Question: I am making a bot which visits to a specific url, give the input in form and submit it by clicking to submit button...
Let me explain you my situation. When I start my bot, firstly it visits the URL, after web page is loaded, I have to check one radio button manually there and after this I press submit button (windows form control button to fill all fields of web page and submit it also by using invoke click method) to submit form.
I am using Web browser control (coding in C#.NET windows form) and the problem is when I click on a radio button, a pop up window pops up with the heading "Script Error" and says
Below is the tag of radio button (on which error pops up) which I copied by using IE development tool.
'''
<input name="array(BlastDatabaseType)" onchange="changeQuestion(); changeAlgorithms();"
type="radio" value="Proteins"/>
'''
This error don't occur on normal web browser.
I want to solve this error not to hide.
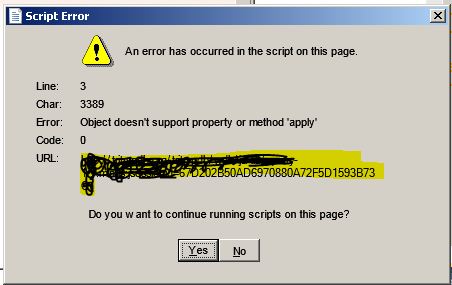
Answer: What I have understood from your question that you need to fix the javascript error which is generated due to Web browser Control,
Force the Web Browser control to emulate the latest IE browser.
You need to make a registry change for this ,and you will be able to use the IE browser installed on the PC.
<URL>
You can use a meta tag '<meta http-equiv="X-UA-Compatible" content="IE=9" >' inside the HTML page.
But its better to add a registry entry to: '(goto > start > run > type 'regedit' enter)'
'HKEY_LOCAL_MACHINE (or HKEY_CURRENT_USER) > SOFTWARE > Microsoft > Internet Explorer > Main > FeatureControl > FEATURE_BROWSER_EMULATION > contoso.exe = (DWORD) <PHONE>'
use '10000 (0x02710)' for Internet Explorer 10
Use the GeckoFX wrapper ,it wraps the Gecko engine,
the <URL>
the <URL>
First extract the GeckoFX and read the readme.txt file.
Add reference of the Gecko.dll in you toolbar ,and then drag and drop the control on your Form.
'''
public Form1()
{
InitializeComponent();
//you need to extract the Xulrunner in the soultion directory
// (preferable) b/c wrapper relies on these dlls.
Skybound.Gecko.Xpcom.Initialize(@"C:\Xulrunner");
}
private void Form1_Load(object sender, EventArgs e)
{
geckoWebBrowser1.Navigate("http://tritrypdb.org/tritrypdb/");
}
'''
<URL>
<URL>